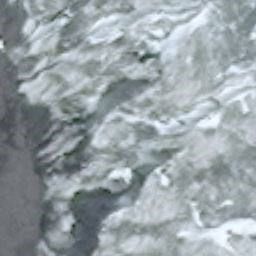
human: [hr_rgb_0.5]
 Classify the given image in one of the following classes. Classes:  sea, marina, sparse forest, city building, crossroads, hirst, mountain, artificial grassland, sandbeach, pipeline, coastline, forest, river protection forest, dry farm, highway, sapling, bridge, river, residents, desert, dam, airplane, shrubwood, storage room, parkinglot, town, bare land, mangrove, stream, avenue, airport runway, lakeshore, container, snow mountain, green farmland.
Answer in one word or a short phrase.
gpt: snow mountain